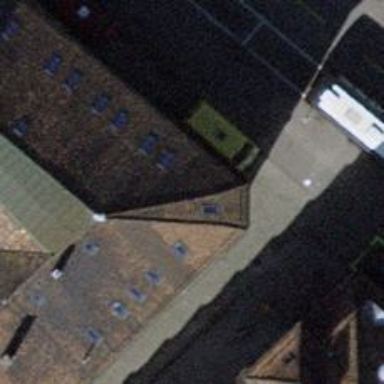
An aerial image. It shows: Community centre.